Field crop: maize
Growth stage: 2
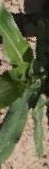
Species: maize